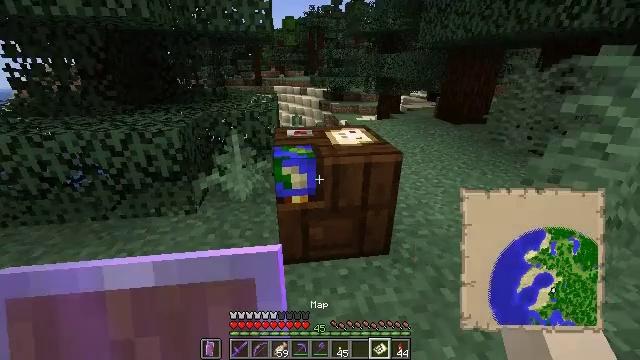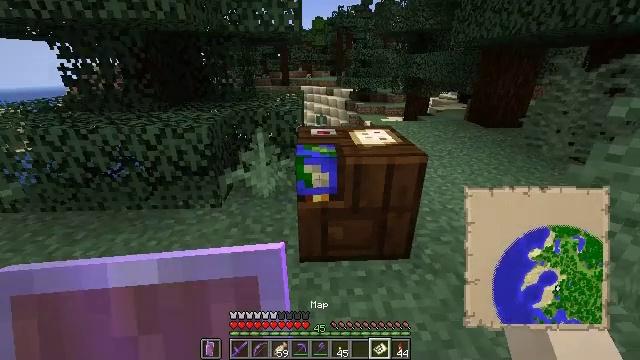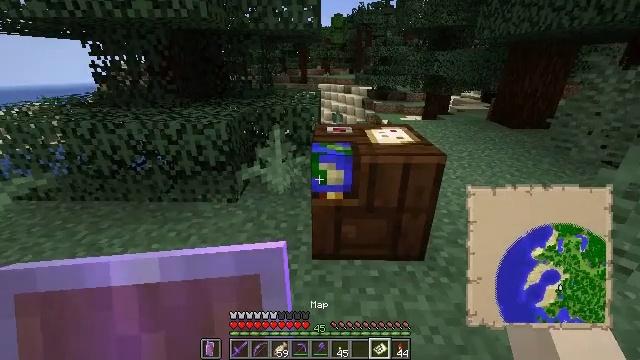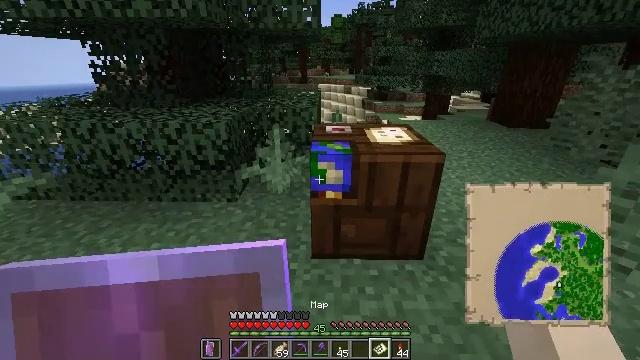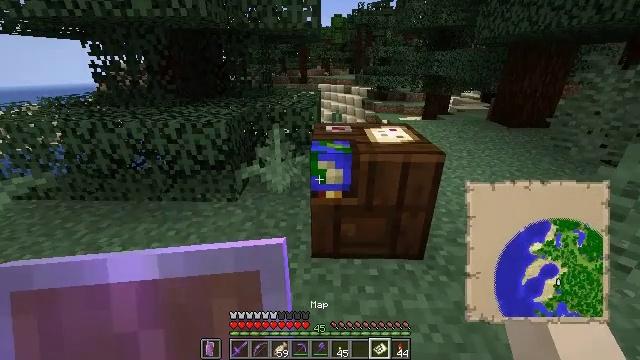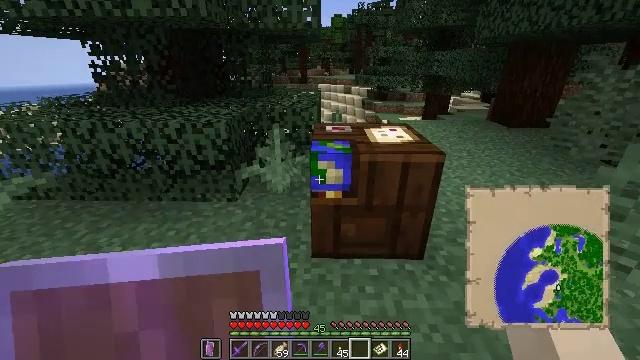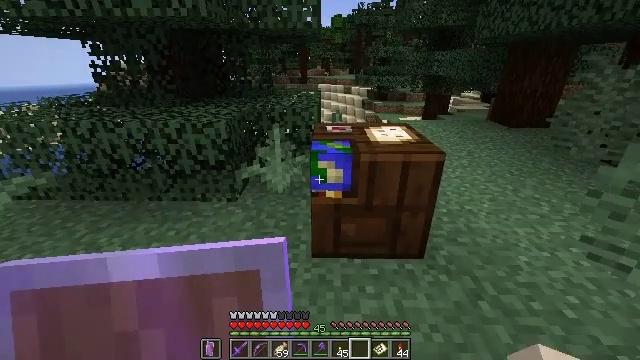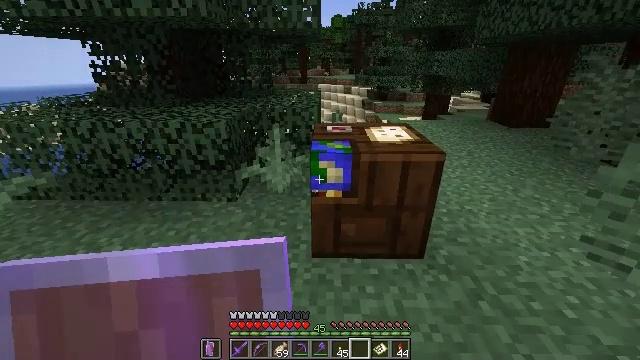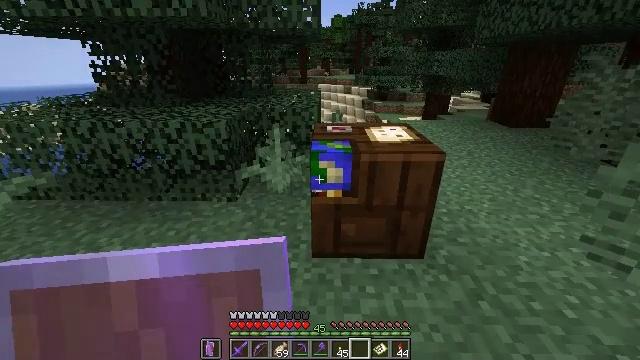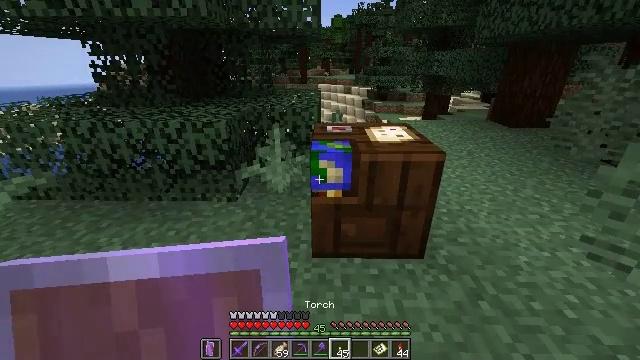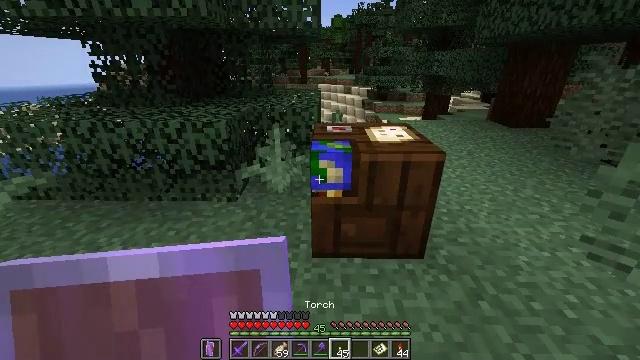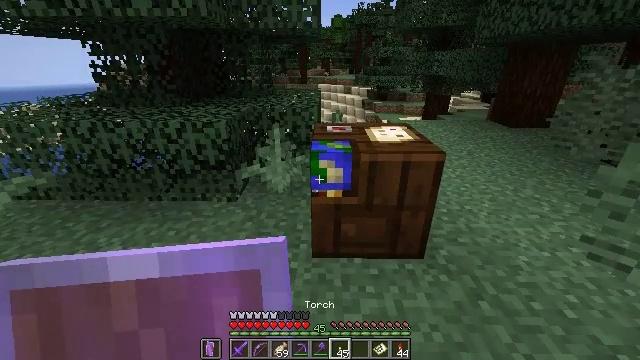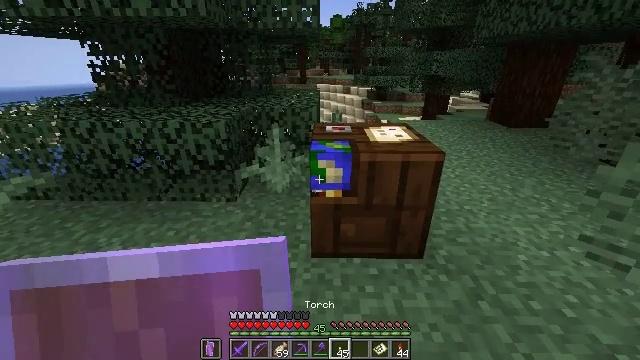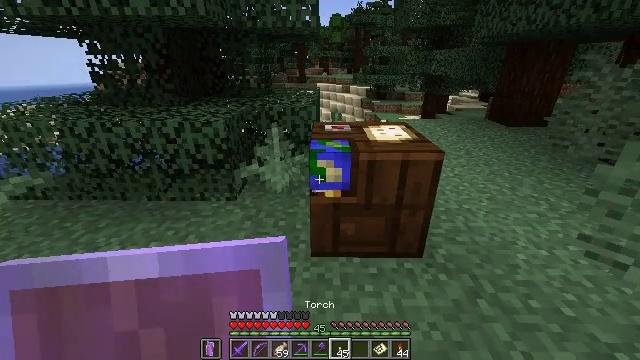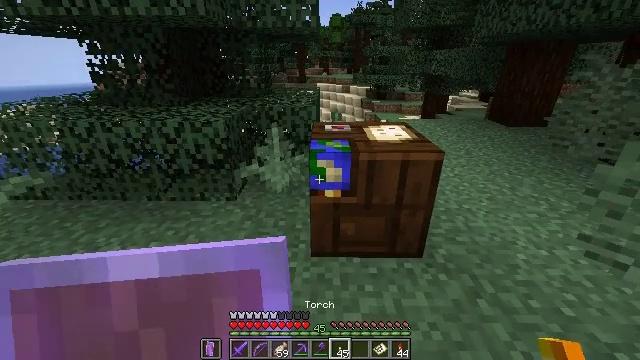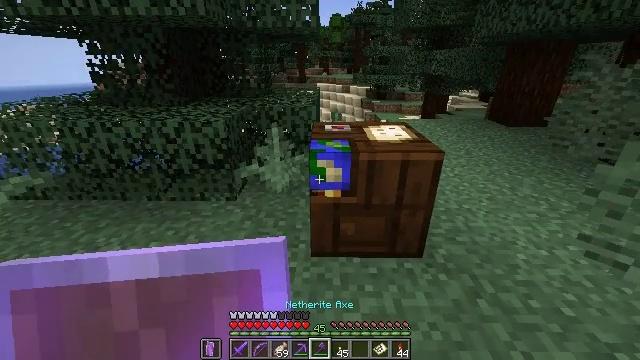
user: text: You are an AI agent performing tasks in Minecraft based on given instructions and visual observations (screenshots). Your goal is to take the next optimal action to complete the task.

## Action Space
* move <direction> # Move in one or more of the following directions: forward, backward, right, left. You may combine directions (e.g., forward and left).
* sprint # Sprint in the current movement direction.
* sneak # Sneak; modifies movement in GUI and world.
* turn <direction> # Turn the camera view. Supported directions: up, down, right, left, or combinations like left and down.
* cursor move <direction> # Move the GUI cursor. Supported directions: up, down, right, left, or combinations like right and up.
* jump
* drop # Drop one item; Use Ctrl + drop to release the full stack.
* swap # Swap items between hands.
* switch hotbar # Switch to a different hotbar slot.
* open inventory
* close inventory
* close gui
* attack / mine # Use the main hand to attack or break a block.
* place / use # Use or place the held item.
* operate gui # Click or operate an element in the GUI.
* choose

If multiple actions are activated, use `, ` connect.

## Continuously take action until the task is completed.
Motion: motion action
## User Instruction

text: Left click on the cartography table to mine it.
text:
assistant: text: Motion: turn left
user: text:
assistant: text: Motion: turn left
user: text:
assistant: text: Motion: no_op
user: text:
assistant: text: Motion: no_op
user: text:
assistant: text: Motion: no_op
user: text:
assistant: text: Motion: no_op
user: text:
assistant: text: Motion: no_op
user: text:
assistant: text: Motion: no_op
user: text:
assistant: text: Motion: no_op
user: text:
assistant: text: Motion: no_op
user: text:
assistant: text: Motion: no_op
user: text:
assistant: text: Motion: no_op
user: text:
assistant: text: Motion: no_op
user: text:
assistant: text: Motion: no_op
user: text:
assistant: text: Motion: no_op
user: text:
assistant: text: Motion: no_op
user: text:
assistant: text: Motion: no_op
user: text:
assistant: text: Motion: turn right
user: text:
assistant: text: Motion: turn right
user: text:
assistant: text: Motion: turn right and down
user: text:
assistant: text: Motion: no_op
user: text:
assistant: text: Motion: move forward
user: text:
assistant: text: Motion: move forward and move right
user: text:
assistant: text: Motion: move forward, turn left and down, attack / mine
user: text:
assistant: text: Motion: move forward, turn left and down, attack / mine
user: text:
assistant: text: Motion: move forward, turn left and down, attack / mine
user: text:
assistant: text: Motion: move forward, attack / mine
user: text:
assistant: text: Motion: move forward, attack / mine
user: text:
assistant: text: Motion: move forward, attack / mine
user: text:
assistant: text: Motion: move forward, attack / mine